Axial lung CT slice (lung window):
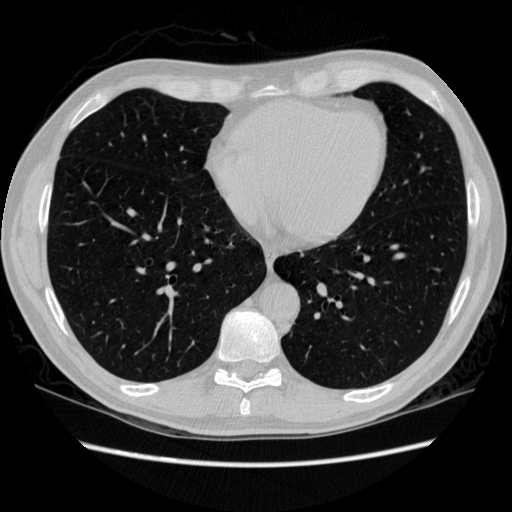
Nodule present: no